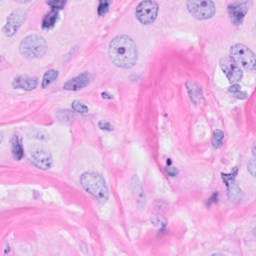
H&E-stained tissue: Breast